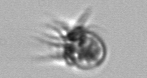
Label: Ciliophora